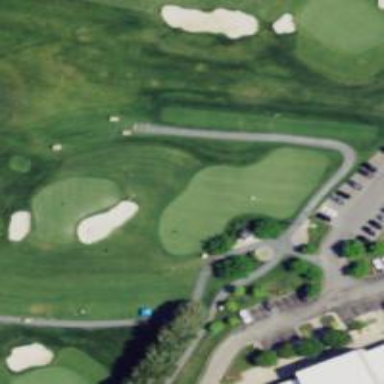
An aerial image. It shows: Path for golf carts.